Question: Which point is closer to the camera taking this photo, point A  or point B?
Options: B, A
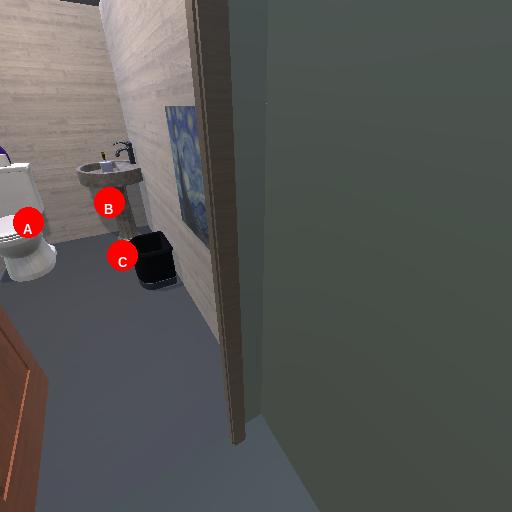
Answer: B